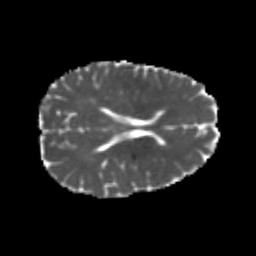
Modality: MD
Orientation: axial
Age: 23
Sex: female
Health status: healthy
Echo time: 0.074 s